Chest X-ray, AP view. Patient: 59 years old, sex M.
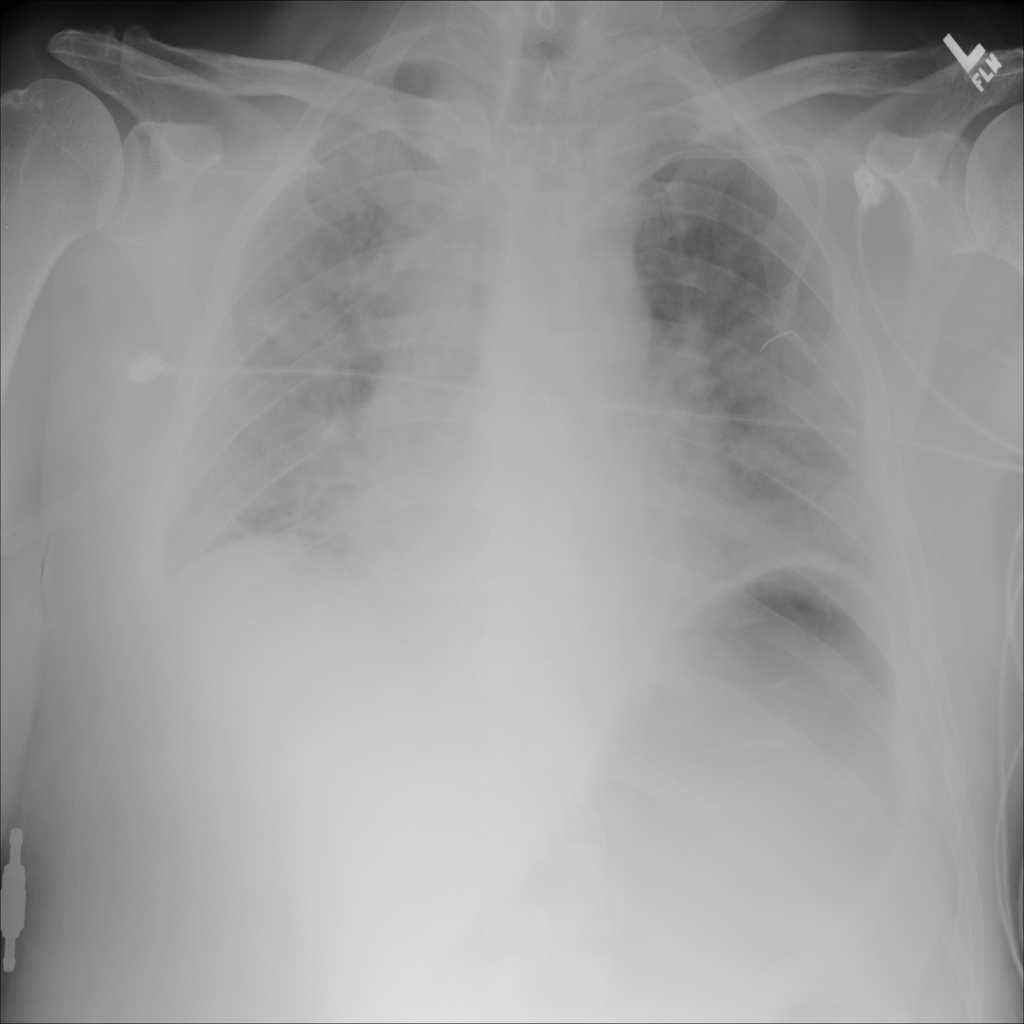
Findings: Infiltration